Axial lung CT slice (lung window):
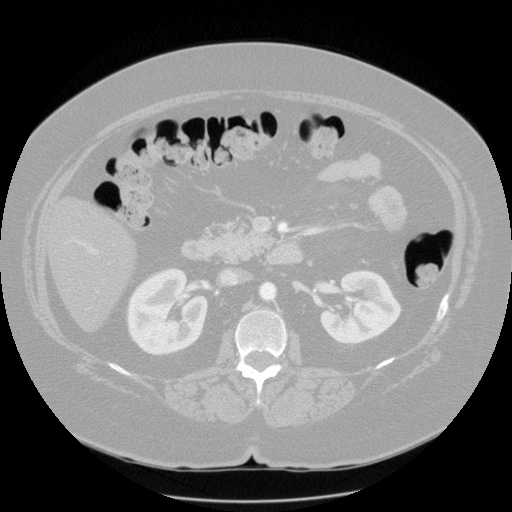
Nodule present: no